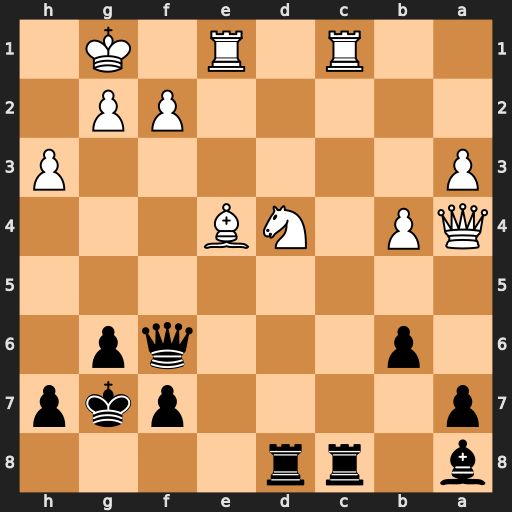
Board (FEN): b1rr4/p4pkp/1p3qp1/8/QP1NB3/P6P/5PP1/2R1R1K1
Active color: b
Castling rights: -
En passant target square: -
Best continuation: Rxc1 Rxc1 Bxe4